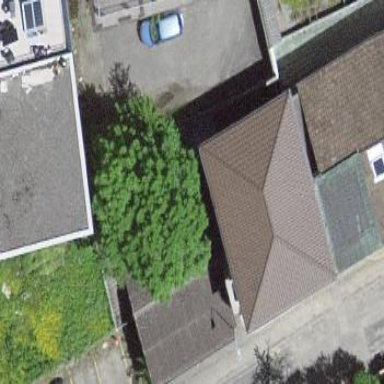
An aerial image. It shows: Garage.